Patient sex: F
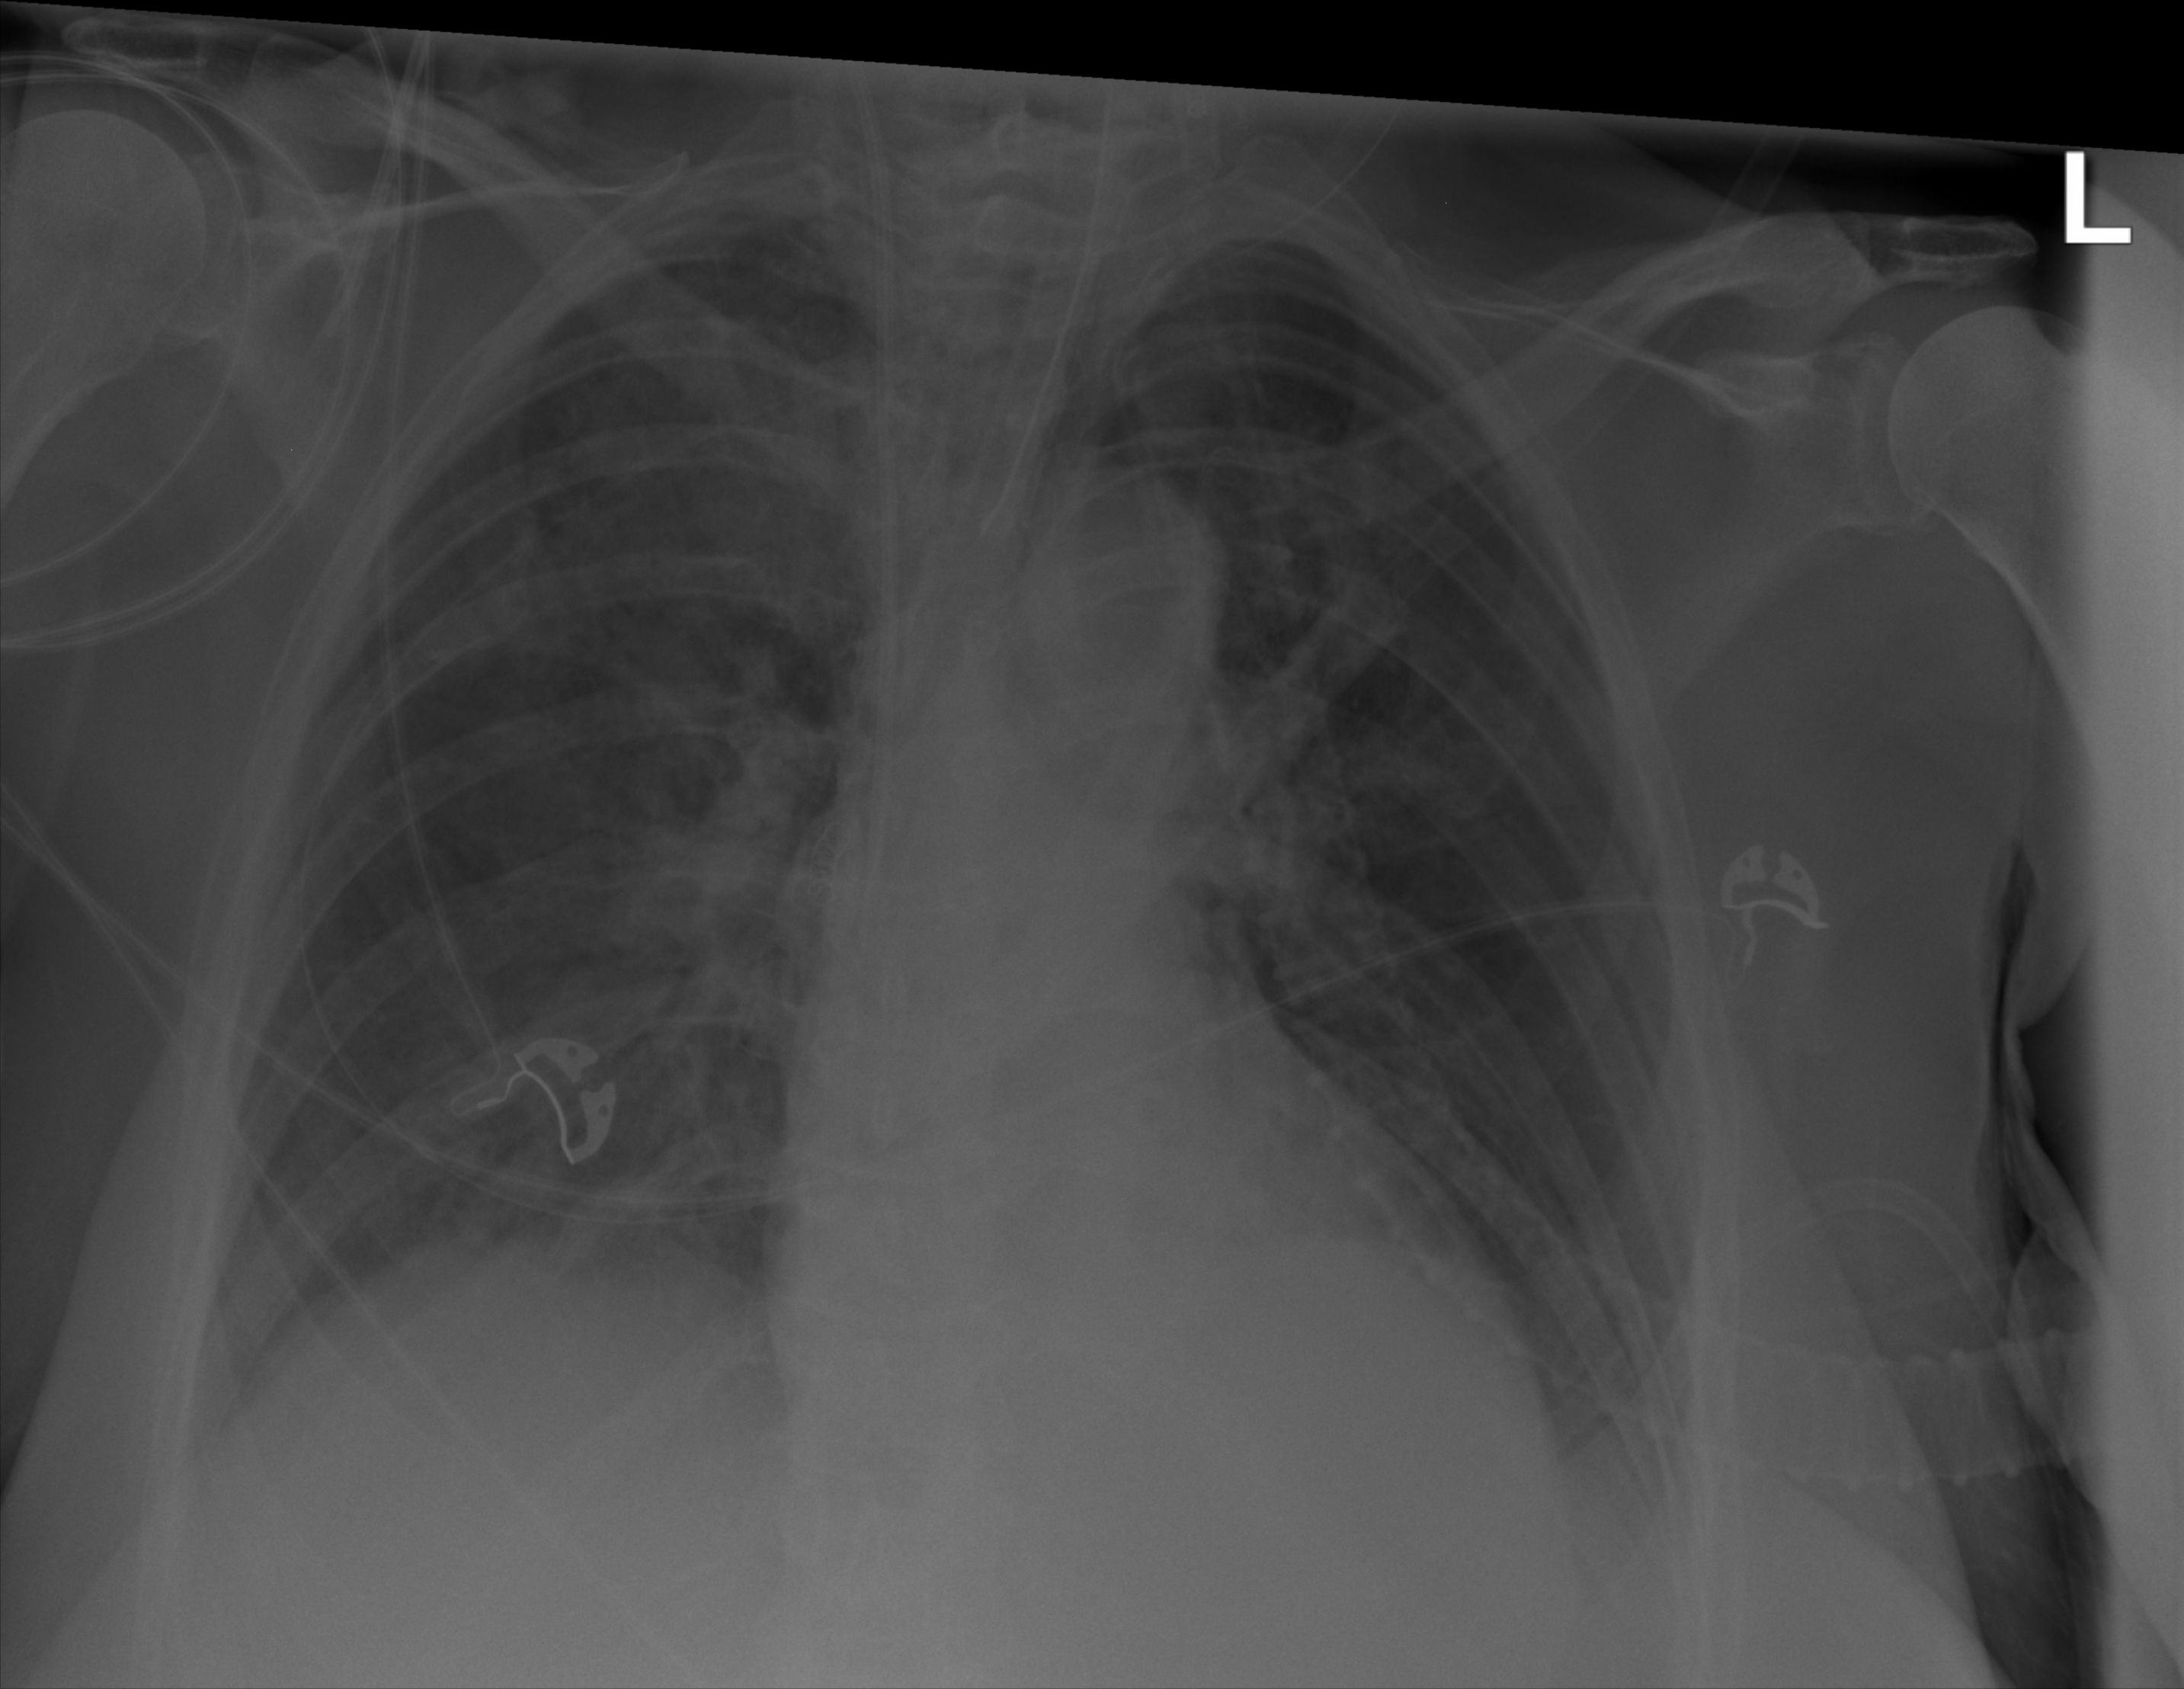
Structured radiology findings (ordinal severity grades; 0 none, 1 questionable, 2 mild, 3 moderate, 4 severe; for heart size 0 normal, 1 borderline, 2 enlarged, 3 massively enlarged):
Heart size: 1
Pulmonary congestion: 2
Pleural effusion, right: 0
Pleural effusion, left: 2
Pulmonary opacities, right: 3
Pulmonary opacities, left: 2
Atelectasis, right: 2
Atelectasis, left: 0